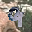
Label: 9